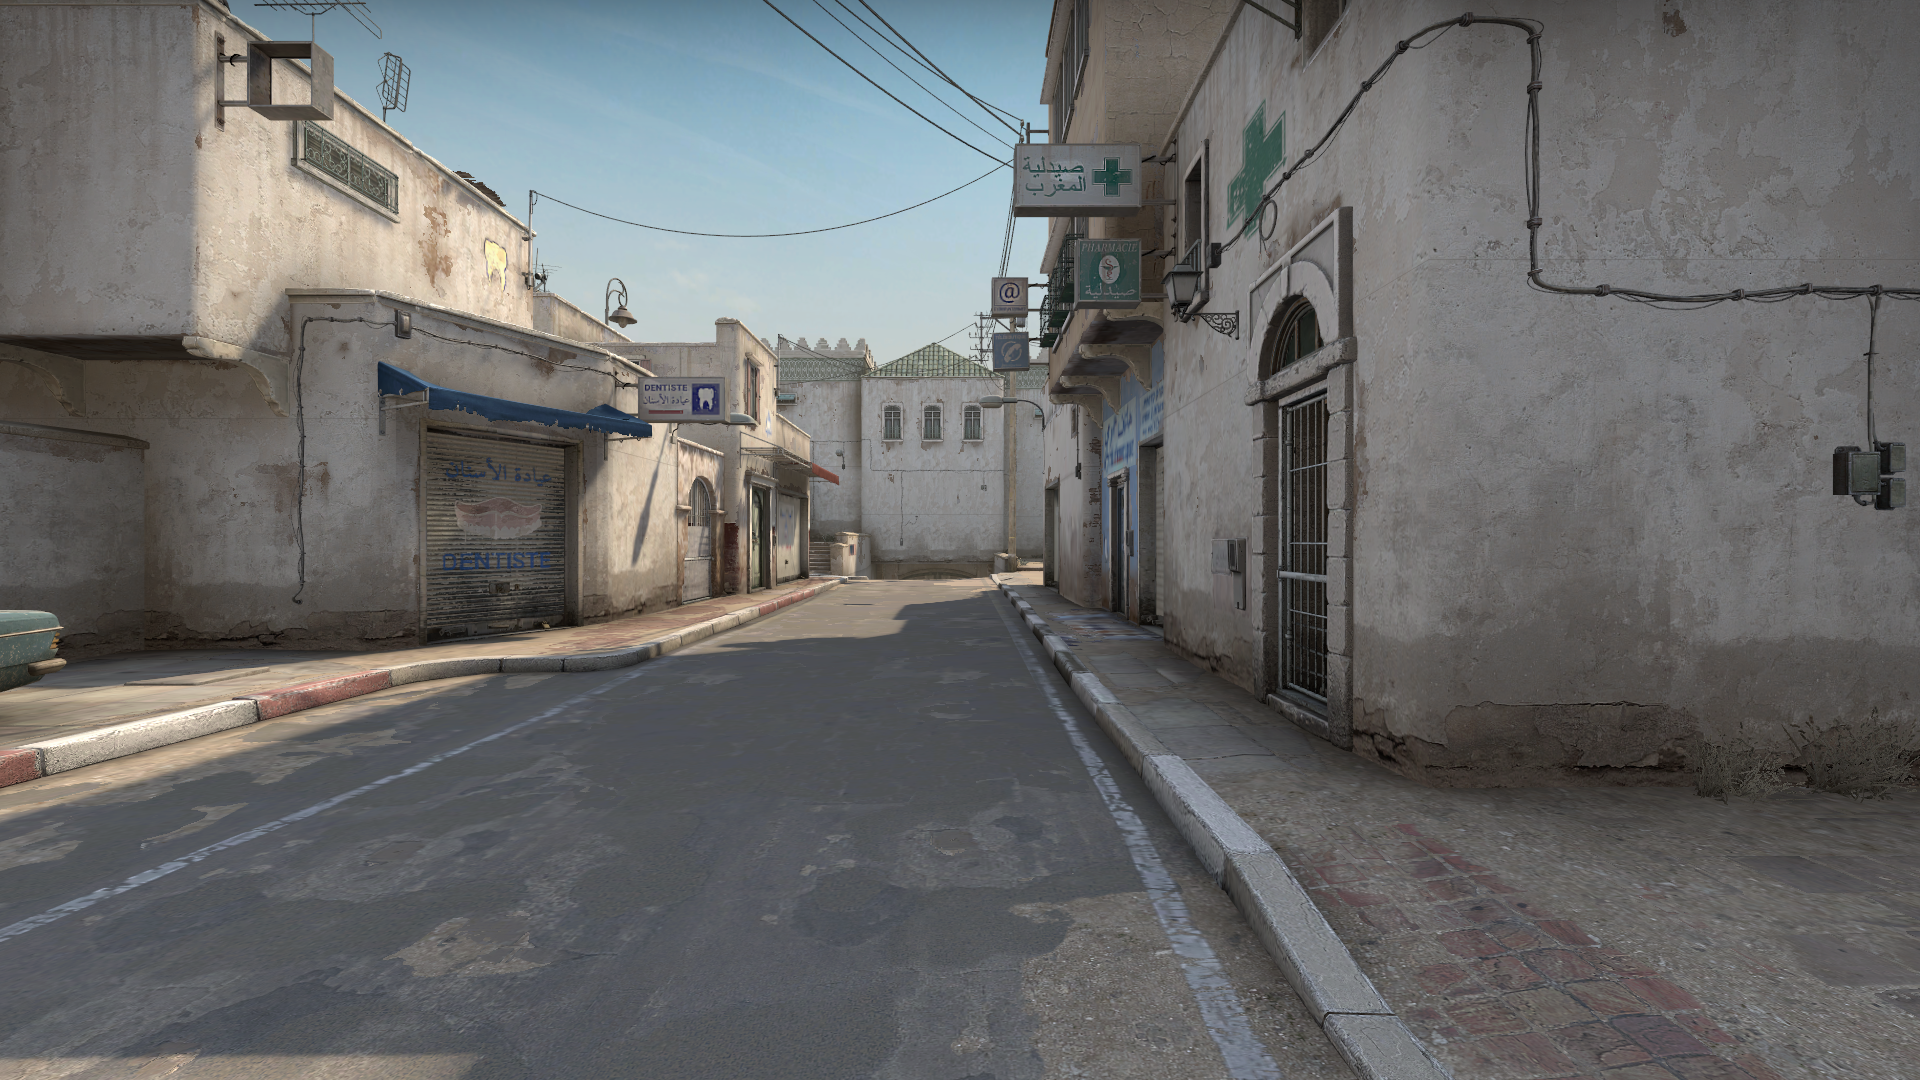
Map: de_dust2